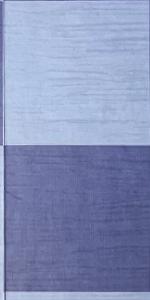
Label: Empty